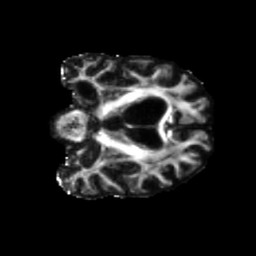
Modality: FA
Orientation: coronal
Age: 75
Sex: male
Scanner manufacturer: siemens
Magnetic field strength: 3 T
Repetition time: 5.25 s
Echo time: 0.08 s